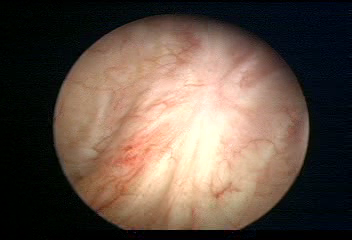
Modality: WLC
Class: Anatomical landmarks
Subclass: ResectionScar
Bladder cancer association: No
Annotated structures: Resection scar